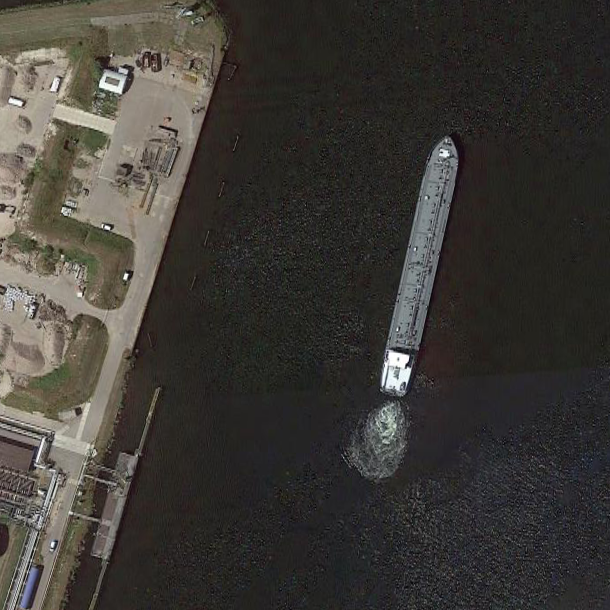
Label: civil